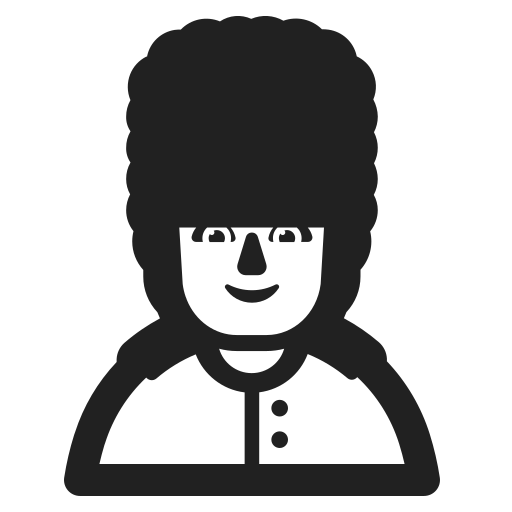
guard high contrast default